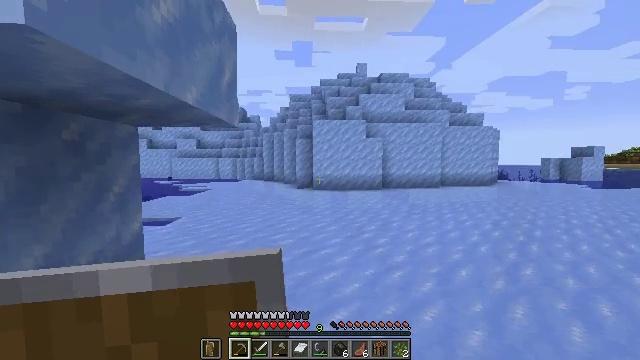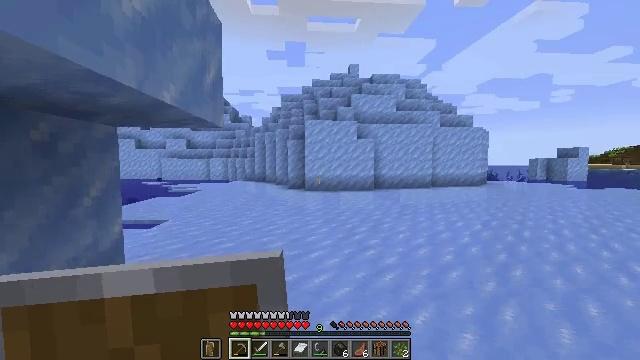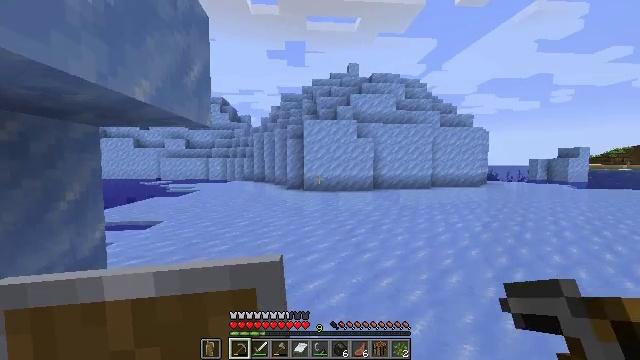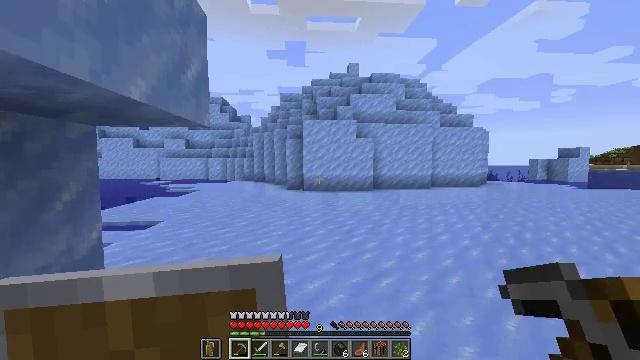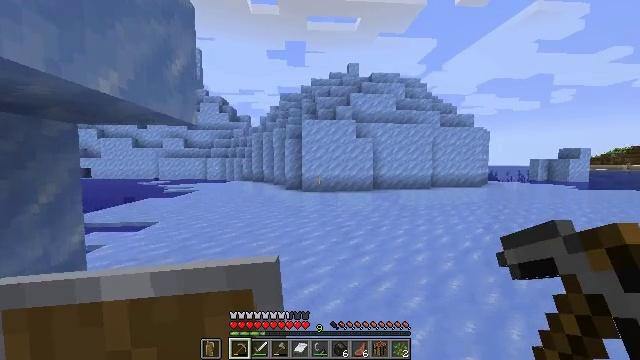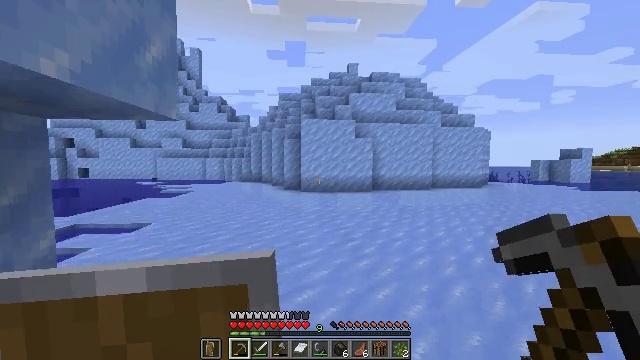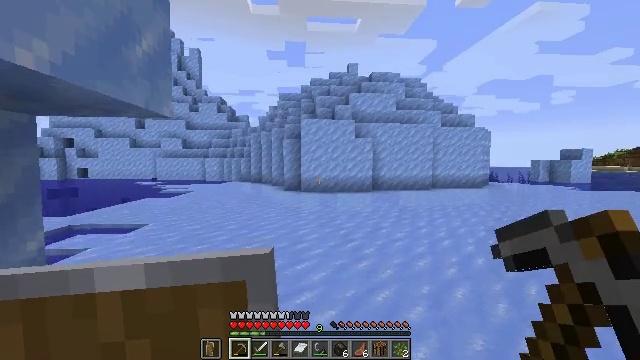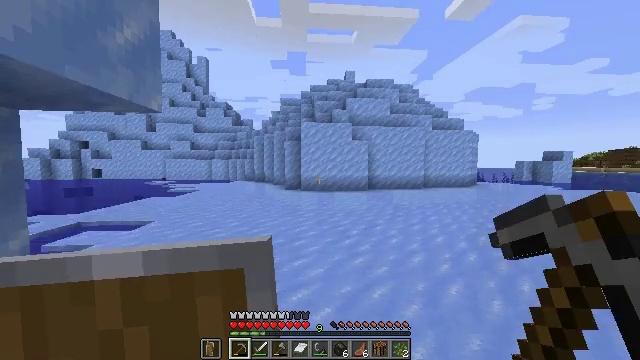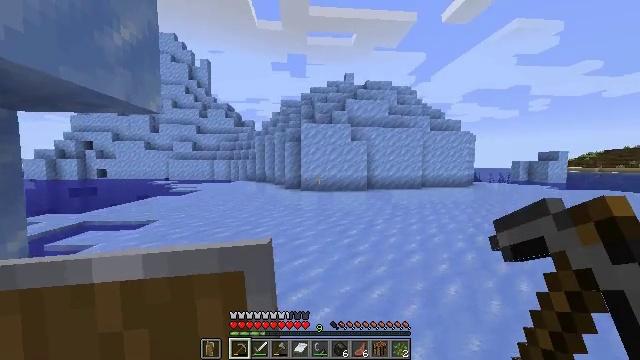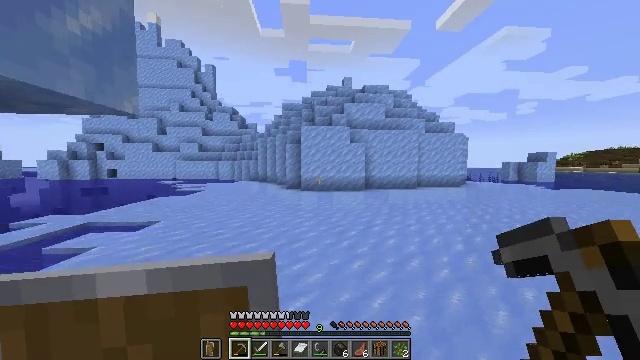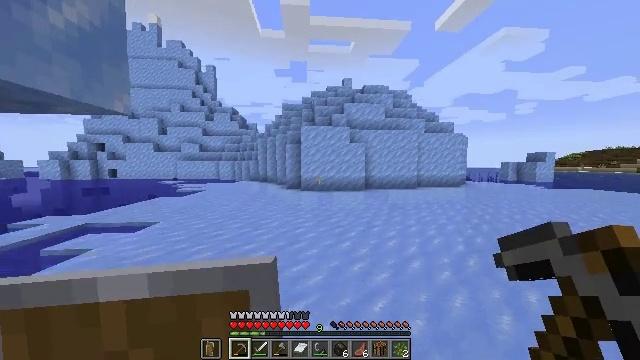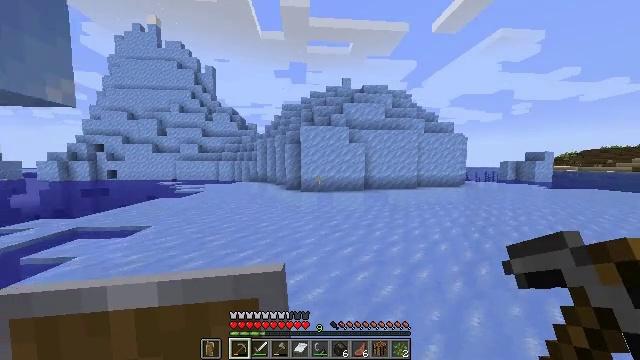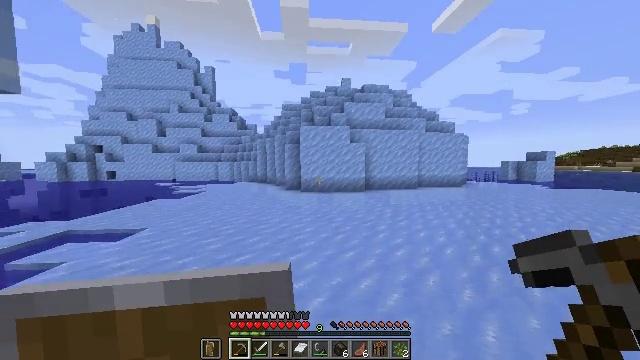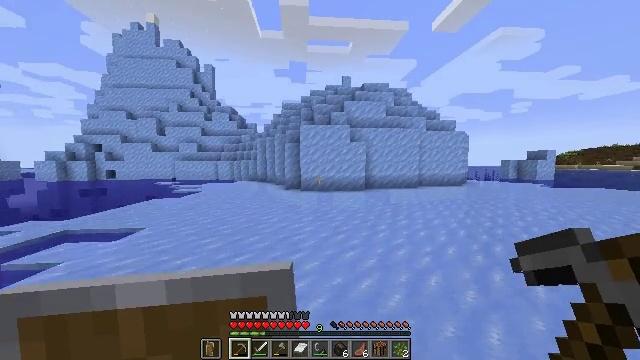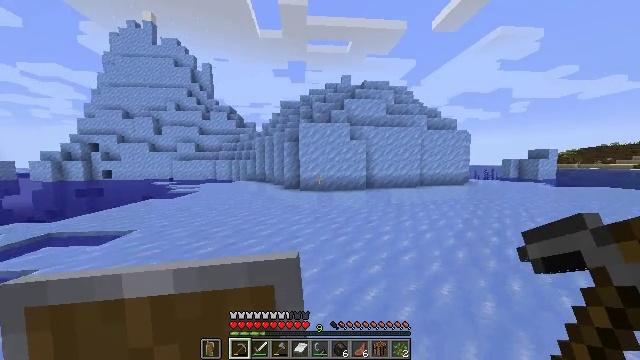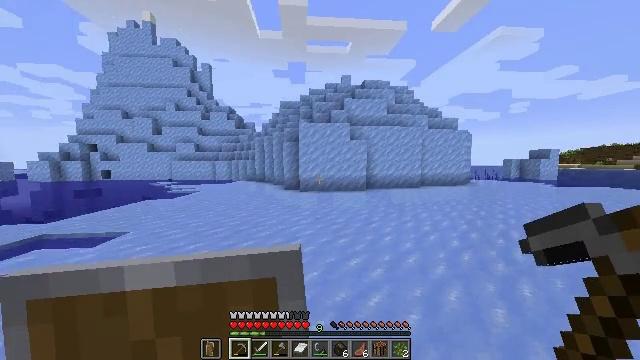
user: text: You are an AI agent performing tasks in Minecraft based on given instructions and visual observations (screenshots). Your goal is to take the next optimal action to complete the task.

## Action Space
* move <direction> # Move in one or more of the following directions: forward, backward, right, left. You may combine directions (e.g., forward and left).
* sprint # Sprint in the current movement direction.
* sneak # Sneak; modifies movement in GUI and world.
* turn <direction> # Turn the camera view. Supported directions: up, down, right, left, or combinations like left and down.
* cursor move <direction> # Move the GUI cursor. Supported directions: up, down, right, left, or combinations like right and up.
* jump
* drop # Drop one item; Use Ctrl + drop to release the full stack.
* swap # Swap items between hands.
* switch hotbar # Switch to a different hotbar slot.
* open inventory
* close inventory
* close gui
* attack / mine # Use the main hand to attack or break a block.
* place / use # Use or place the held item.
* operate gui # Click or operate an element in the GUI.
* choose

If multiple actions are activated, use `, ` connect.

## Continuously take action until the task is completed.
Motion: motion action
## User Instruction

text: Break packed ice to add to inventory.
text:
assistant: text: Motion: move forward and move right, turn right
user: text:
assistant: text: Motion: move forward
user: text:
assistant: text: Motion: move forward
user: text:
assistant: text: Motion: move forward
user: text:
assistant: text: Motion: move forward
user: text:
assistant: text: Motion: move forward, sprint
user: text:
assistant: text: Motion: move forward, sprint
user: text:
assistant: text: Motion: move forward, sprint
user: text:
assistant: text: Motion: move forward, sprint
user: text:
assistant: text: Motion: move forward, sprint
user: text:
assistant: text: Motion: move forward, sprint
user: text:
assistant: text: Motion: move forward, sprint
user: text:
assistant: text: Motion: move forward, sprint
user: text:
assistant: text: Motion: move forward, sprint
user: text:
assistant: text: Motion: move forward, sprint
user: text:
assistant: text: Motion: move forward, sprint
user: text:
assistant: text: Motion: move forward, sprint
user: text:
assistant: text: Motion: move forward, sprint
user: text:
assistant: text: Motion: move forward, sprint
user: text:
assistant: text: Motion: move forward, sprint
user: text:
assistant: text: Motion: move forward, sprint
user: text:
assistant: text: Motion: move forward, sprint
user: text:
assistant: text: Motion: move forward, sprint
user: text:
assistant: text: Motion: move forward, sprint
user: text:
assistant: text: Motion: move forward, sprint
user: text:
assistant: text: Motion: move forward, sprint
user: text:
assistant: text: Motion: move forward, sprint
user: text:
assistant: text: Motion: move forward, sprint
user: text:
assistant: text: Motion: move forward, sprint
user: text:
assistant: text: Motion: move forward, sprint